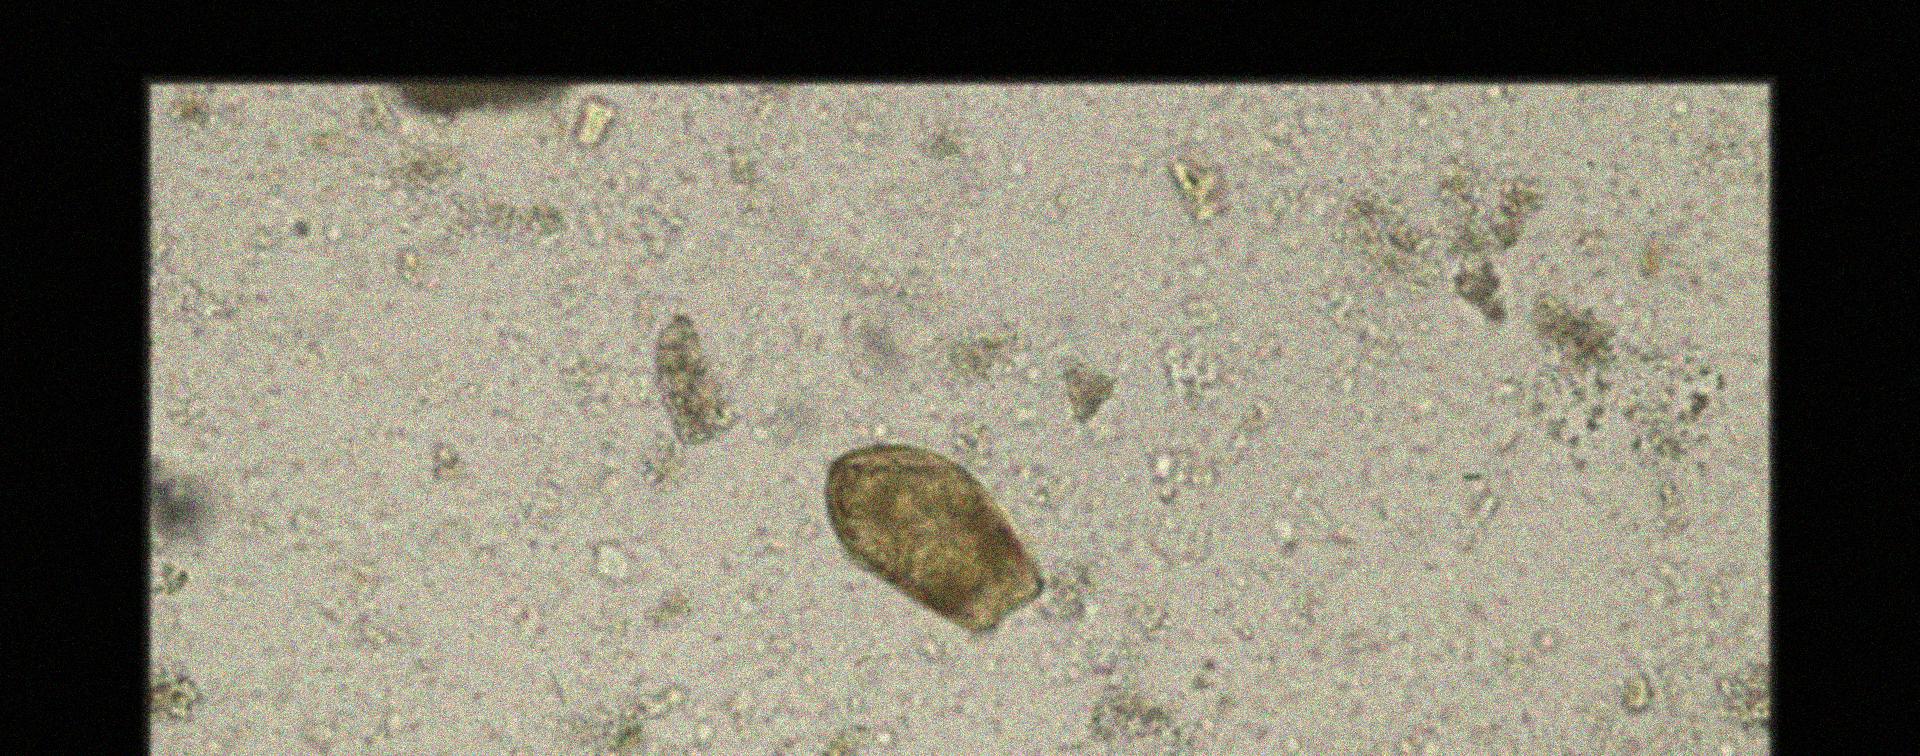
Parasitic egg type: Paragonimus spp